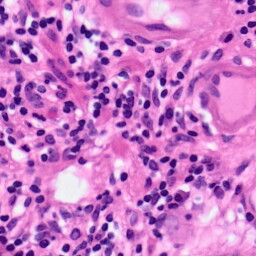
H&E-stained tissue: Pancreatic